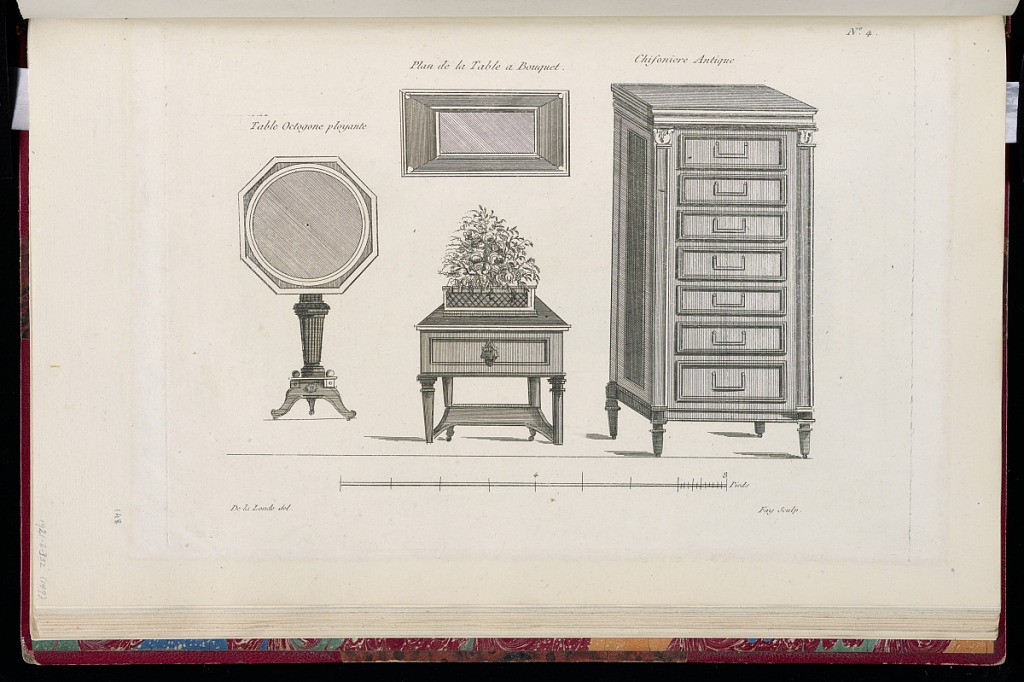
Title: Designs for Furniture
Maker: Richard de Lalonde, French, active 1780–96
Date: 1780-1789
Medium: Etching on off-white laid paper
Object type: Print
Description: Designs for a turn top table, a mirror, a side table with a flower bouquet, and a tall dresser. The plate is signed and numbered.